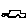
Label: car